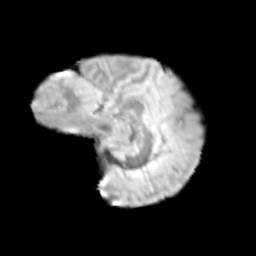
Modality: T2w
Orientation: sagittal
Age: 10
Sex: female
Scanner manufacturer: siemens
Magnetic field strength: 3 T
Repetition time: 3.8 s
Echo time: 0.07 s